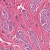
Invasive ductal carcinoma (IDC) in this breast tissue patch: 0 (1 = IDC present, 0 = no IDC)